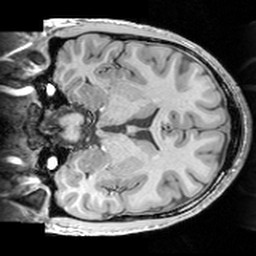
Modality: T1w
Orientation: coronal
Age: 22
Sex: male
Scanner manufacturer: siemens
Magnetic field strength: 3 T
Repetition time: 1.63 s
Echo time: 0.00311 s